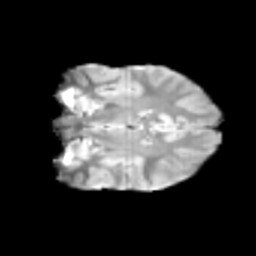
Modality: T2w
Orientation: coronal
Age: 10
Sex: female
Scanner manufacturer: siemens
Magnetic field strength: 3 T
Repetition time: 3.8 s
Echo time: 0.07 s